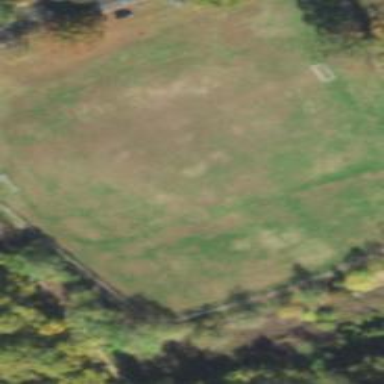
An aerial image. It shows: Grass pitch used for playing ultimate sport.